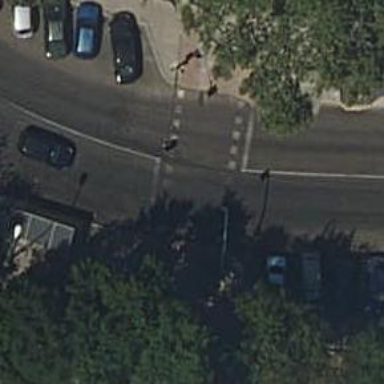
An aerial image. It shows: Road with traffic signals.